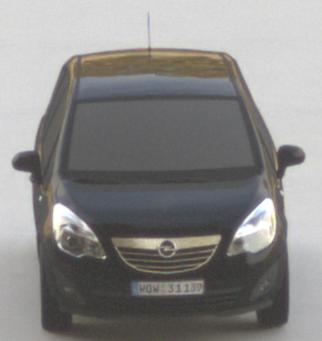
Make: Opel
Model: Meriva 1.4
Detailed model: Meriva (B)
Model produced from: 2010/05
Model produced until: 2013/11
Doors: 5
Color: black
Road condition: dry road
Daytime: morning or afternoon
Contrast: medium contrast